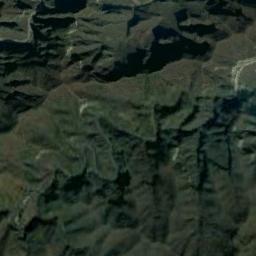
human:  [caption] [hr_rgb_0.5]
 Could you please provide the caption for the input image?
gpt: The folded mountain consists of a number of ridges and valleys and is covered with dense vegetation .

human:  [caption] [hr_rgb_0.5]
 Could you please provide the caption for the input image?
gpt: The mountain is full of green plants with lines of bare land .

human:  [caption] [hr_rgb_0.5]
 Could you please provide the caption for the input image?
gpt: The mountain is covered with grass .

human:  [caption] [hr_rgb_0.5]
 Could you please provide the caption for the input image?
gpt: There are some ravines on the mountain .

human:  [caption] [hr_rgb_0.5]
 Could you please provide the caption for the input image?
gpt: The mountains are completely covered by vegetation .